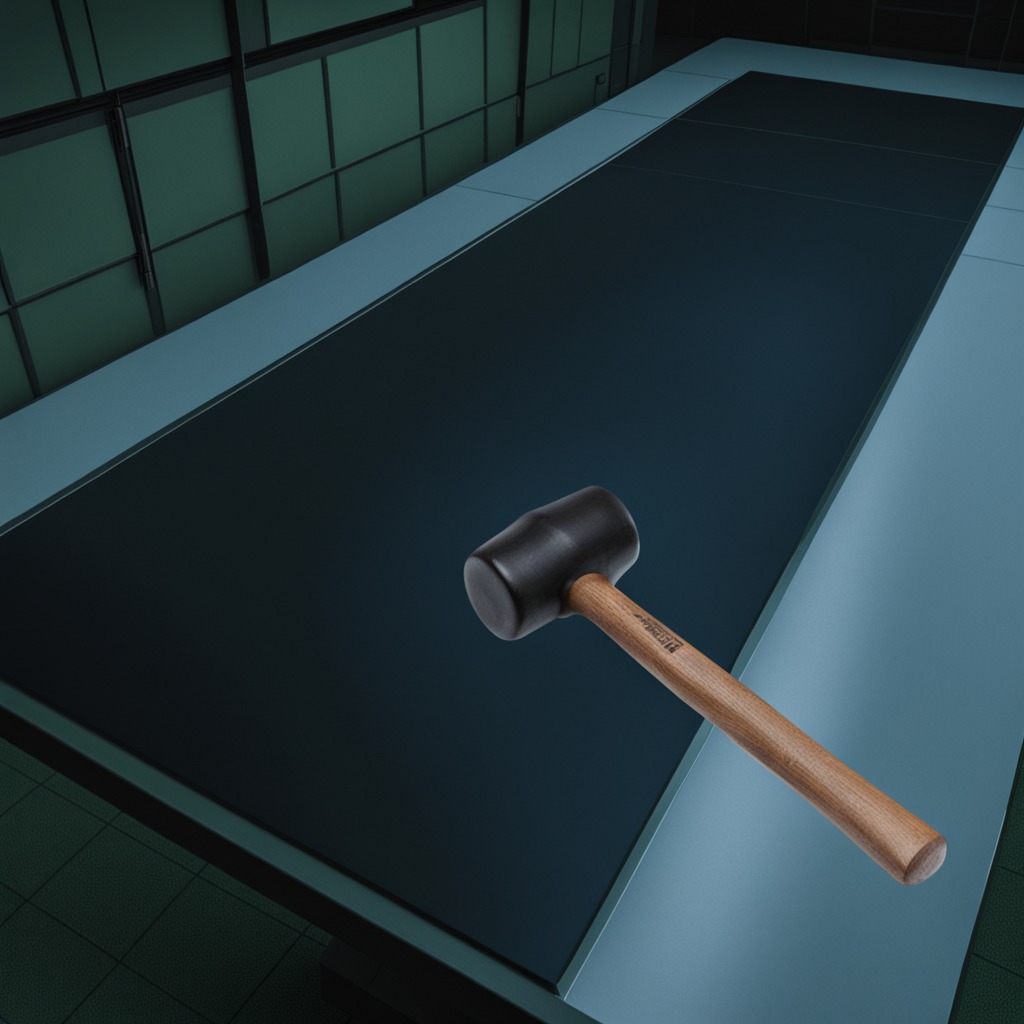
A hammer lying on the clean empty table in a railway signal maintenance room lit by harsh overhead fluorescents photorealistic surface textures crisp shadows high dynamic range